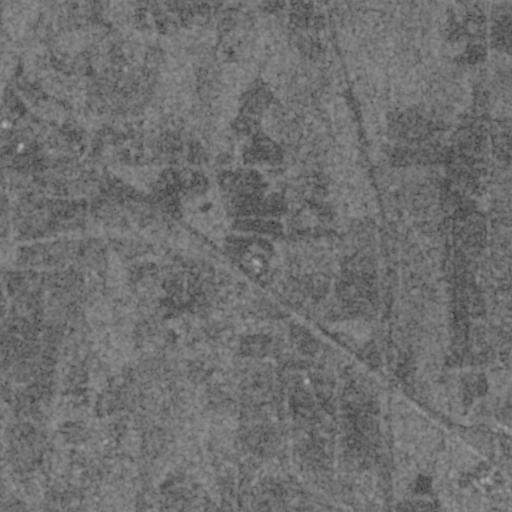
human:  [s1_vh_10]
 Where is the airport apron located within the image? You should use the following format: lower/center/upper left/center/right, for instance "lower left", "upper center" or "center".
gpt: The airport apron is located in the center right of the image.
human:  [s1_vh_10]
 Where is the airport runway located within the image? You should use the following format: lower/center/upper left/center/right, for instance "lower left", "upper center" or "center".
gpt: The airport runway is located in the lower right of the image.
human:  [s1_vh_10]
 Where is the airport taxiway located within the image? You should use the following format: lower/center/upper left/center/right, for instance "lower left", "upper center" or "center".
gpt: The airport taxiway is located in the center right of the image.
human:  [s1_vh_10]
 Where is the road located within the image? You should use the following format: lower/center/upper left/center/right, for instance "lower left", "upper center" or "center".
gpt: There is no road in the image.

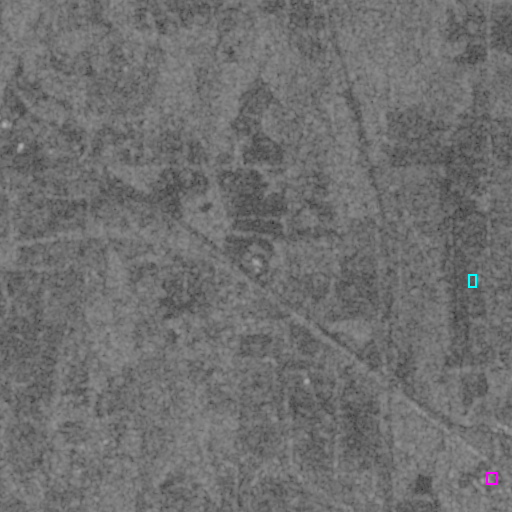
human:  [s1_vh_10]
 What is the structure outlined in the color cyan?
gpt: The structure outlined in cyan is an airport apron.
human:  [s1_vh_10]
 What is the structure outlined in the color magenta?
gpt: The structure outlined in magenta is a building.
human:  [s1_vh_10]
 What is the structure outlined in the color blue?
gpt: There is no blue outline.